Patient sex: M
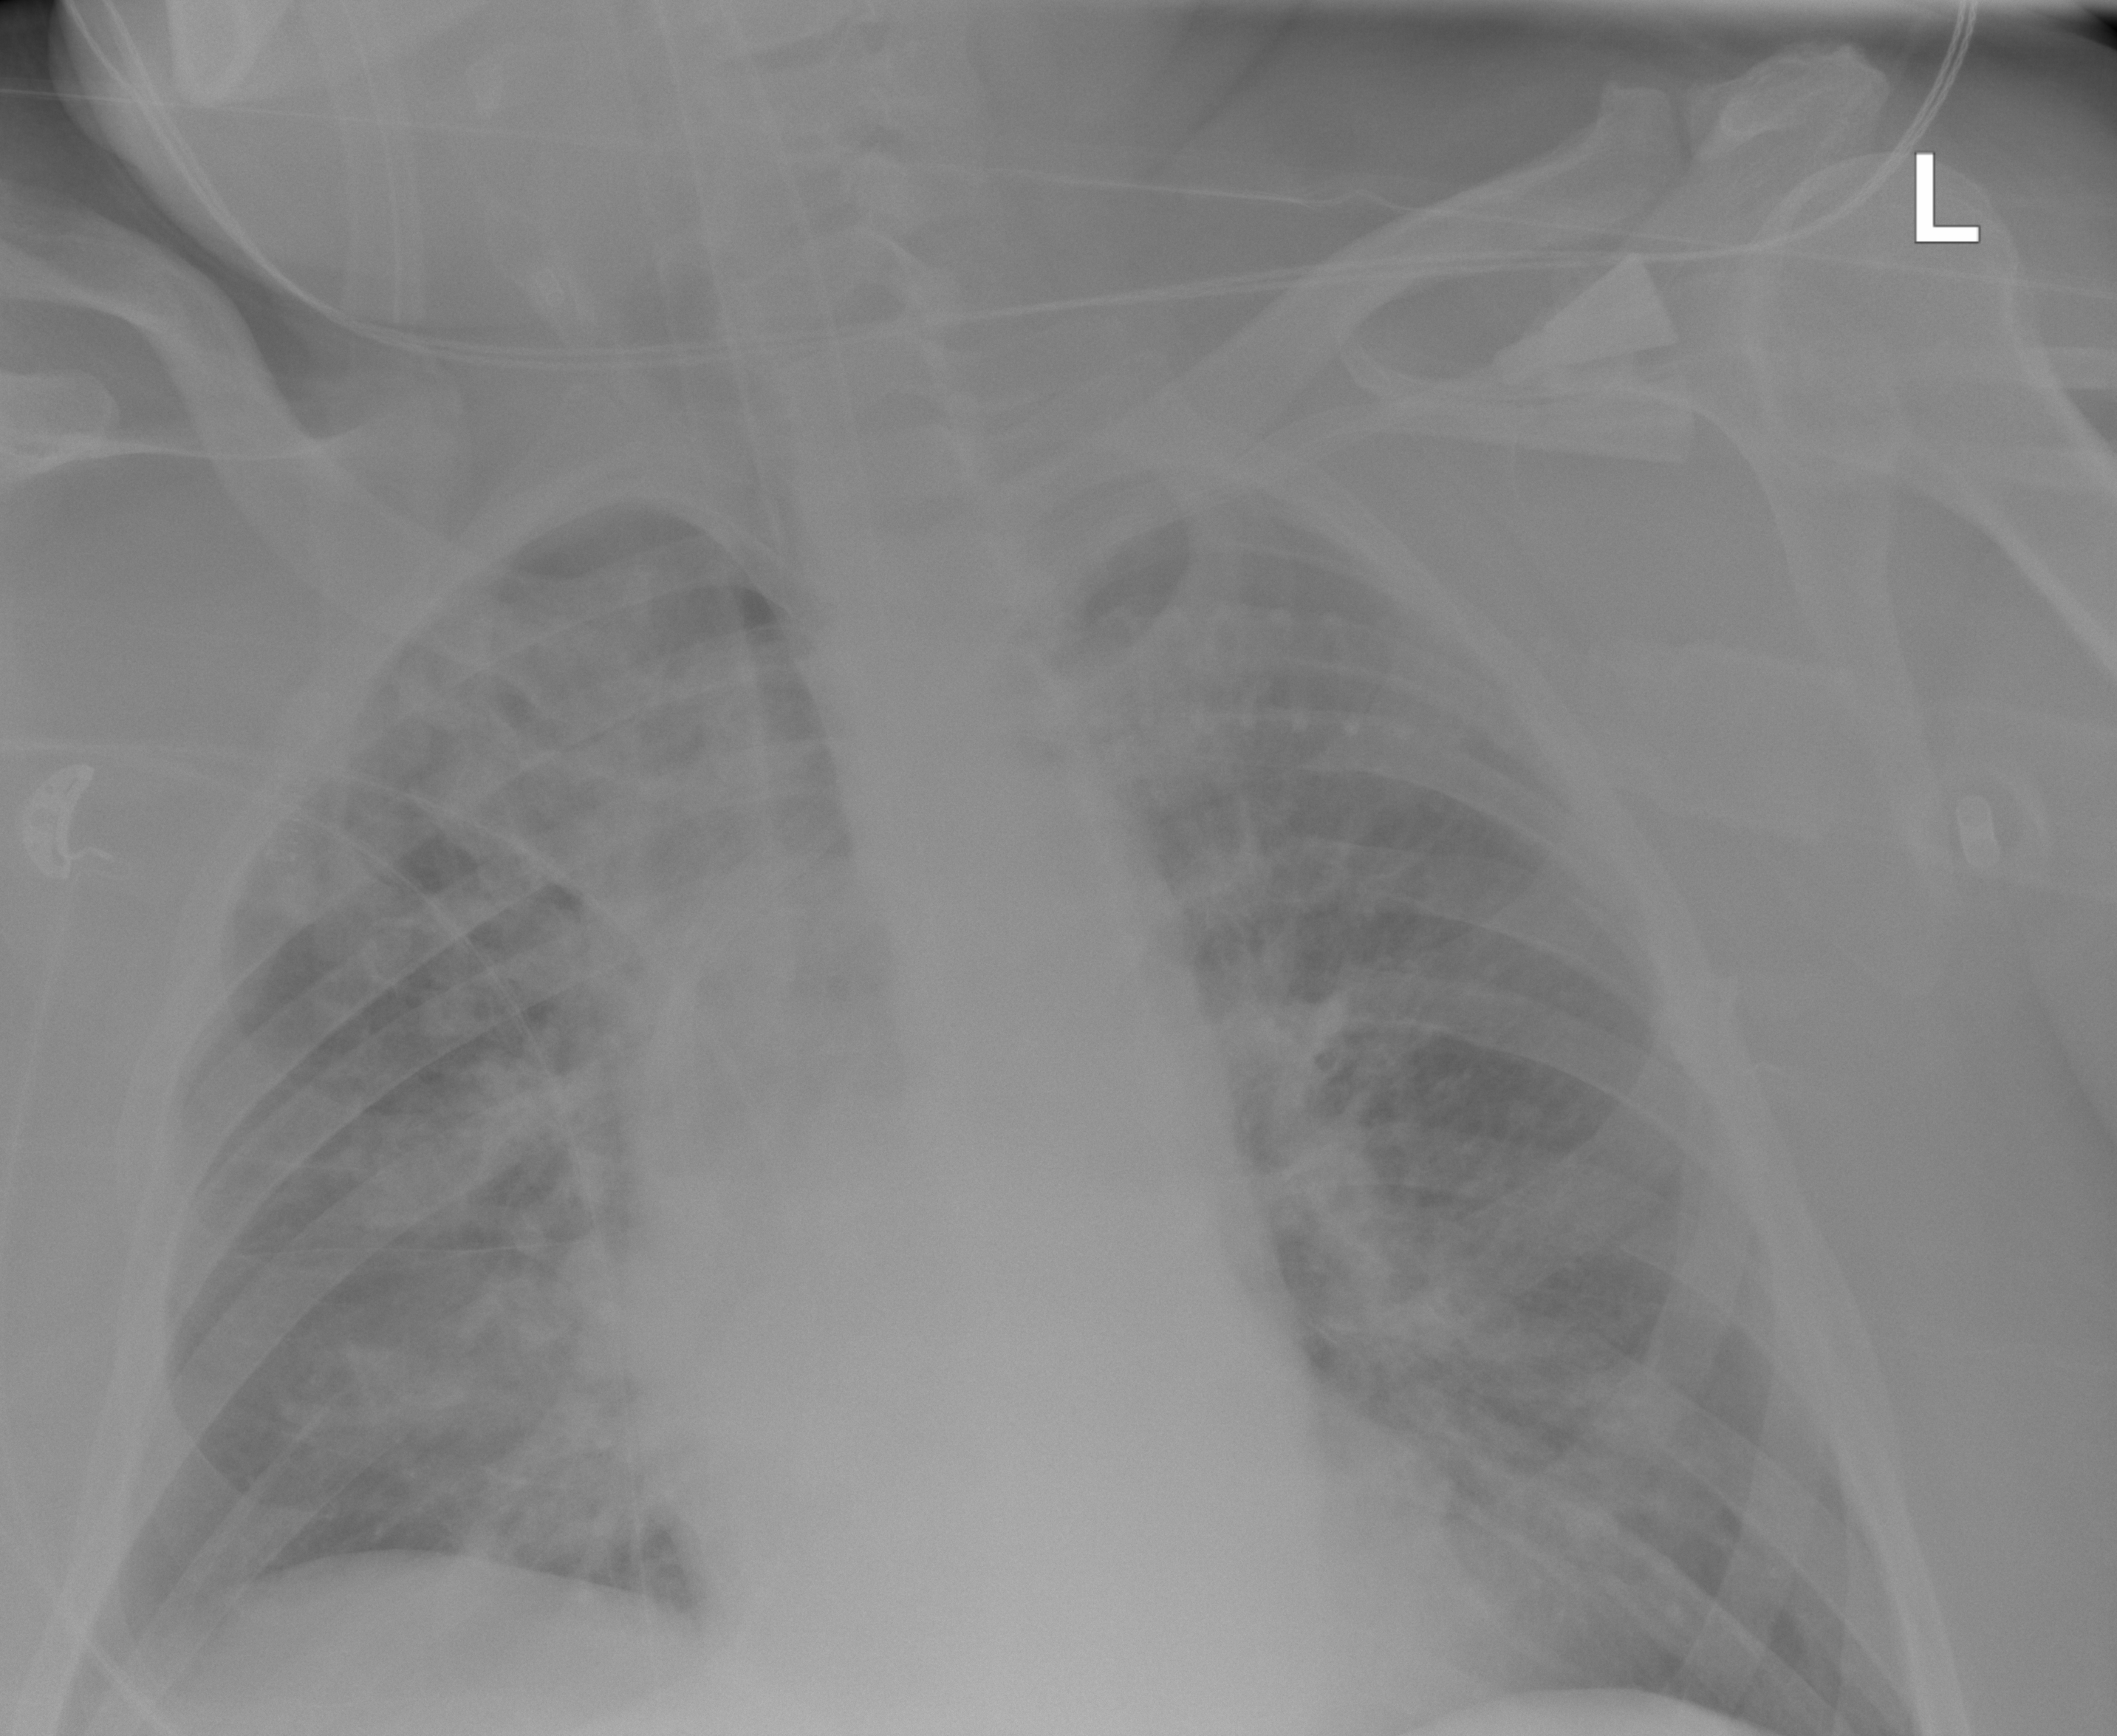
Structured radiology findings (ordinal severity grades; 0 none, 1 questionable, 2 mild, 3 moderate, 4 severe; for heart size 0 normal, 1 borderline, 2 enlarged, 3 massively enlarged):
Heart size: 2
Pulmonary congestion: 2
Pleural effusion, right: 0
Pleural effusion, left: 0
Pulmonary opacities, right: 2
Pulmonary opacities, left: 2
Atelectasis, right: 0
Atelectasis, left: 0